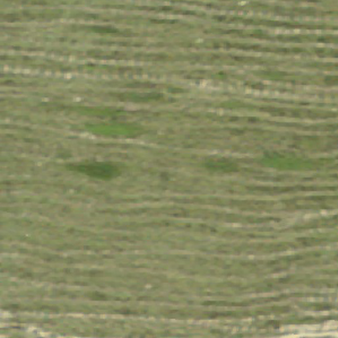
Label: other